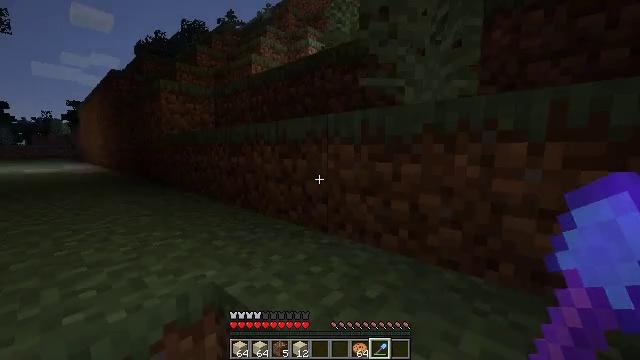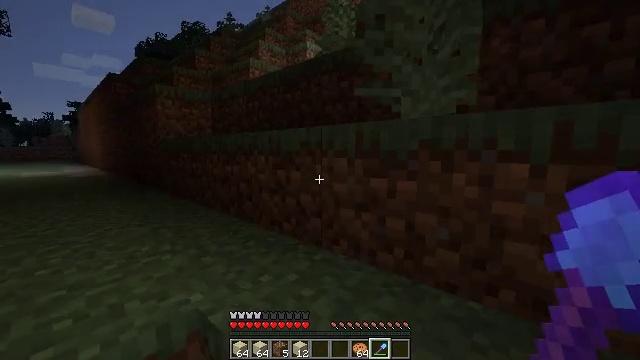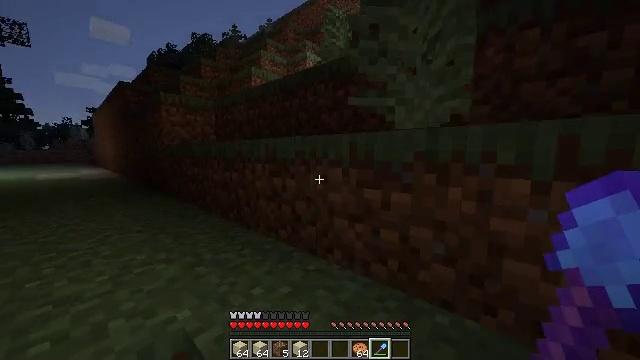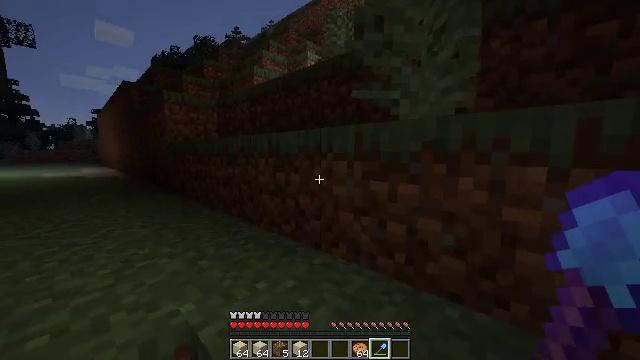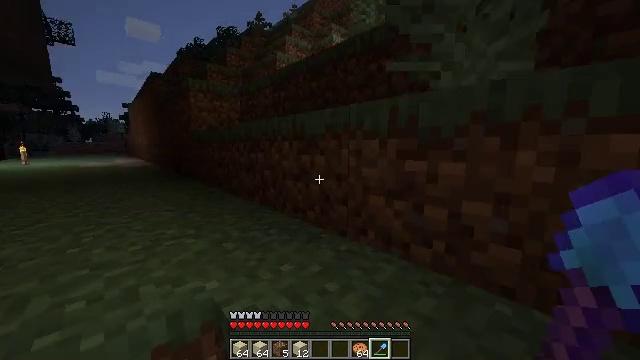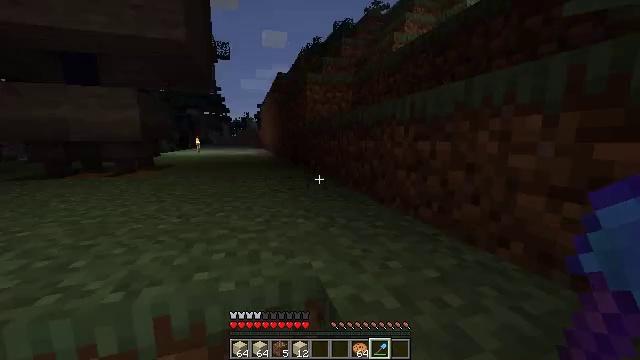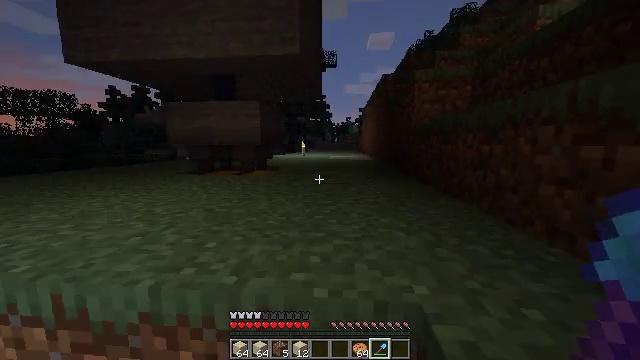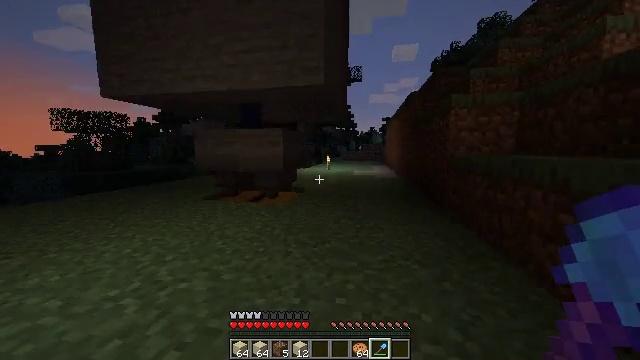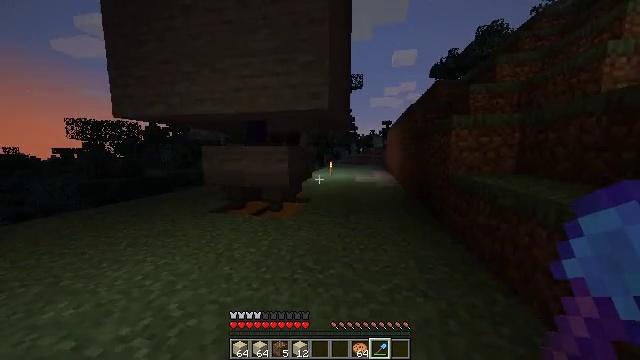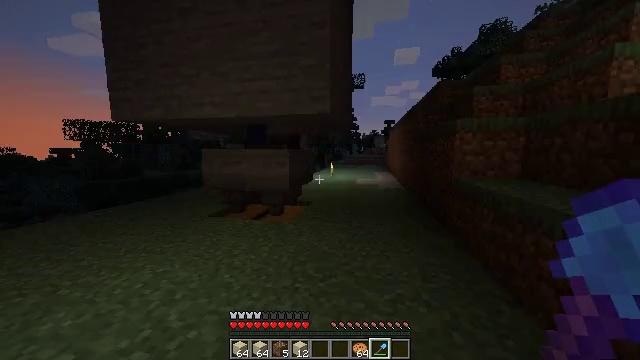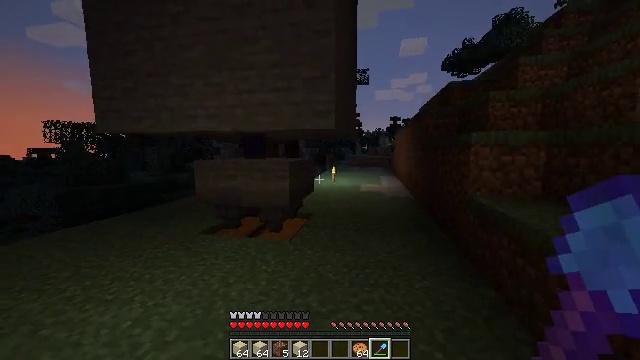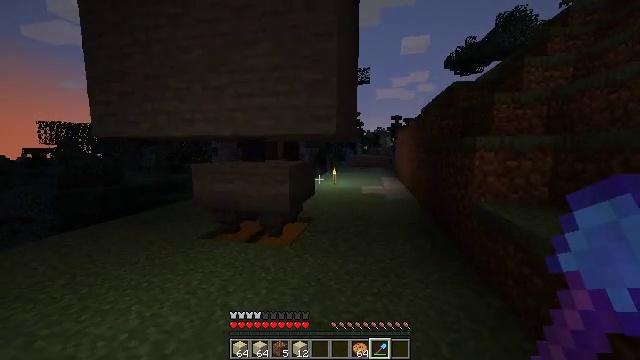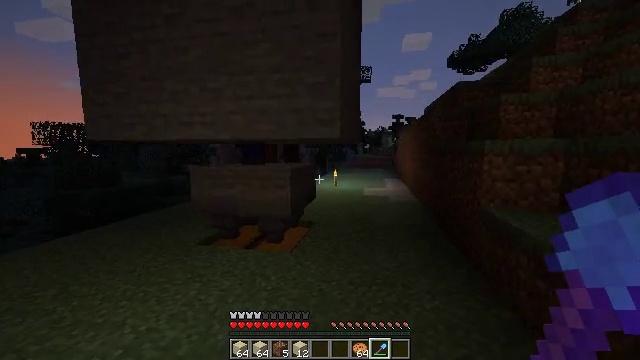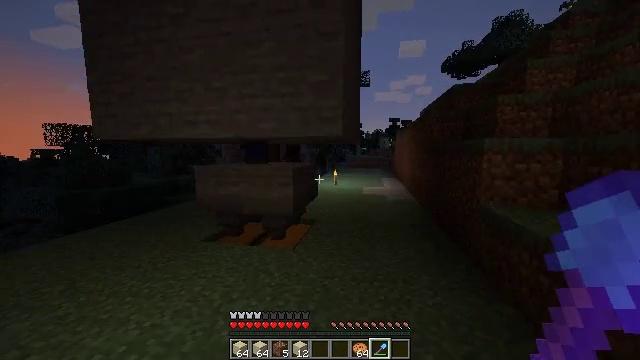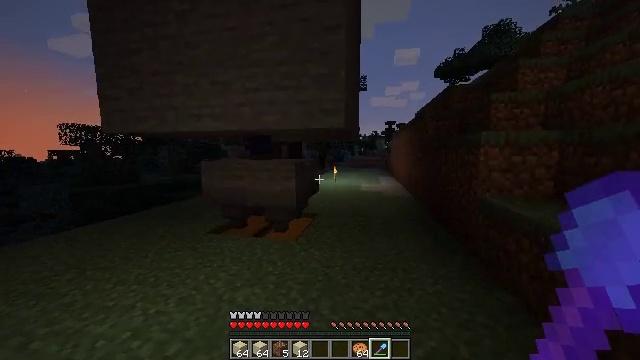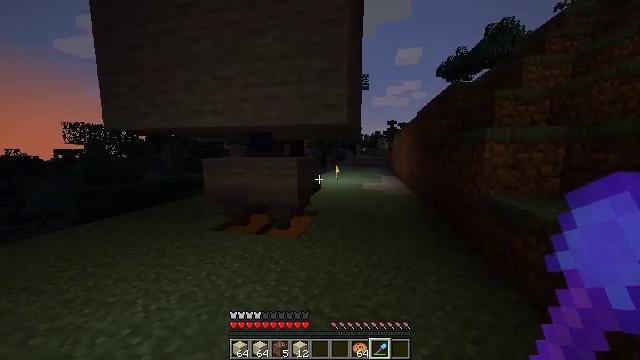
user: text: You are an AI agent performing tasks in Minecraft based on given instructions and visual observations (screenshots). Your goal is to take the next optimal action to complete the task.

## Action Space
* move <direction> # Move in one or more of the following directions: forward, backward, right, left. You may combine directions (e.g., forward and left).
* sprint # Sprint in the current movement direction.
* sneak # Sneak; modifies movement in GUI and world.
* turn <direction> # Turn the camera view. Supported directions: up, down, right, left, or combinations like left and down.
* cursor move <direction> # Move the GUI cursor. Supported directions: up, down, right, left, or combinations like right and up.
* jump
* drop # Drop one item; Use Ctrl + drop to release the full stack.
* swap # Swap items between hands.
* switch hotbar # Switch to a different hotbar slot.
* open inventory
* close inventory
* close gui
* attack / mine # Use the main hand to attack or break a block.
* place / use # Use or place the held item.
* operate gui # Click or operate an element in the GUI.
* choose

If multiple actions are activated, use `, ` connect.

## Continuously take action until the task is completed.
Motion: motion action
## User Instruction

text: Combat enemy.
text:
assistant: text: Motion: move forward, jump
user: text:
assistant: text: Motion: move forward, jump
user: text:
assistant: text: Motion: move forward, jump
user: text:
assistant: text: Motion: move forward, turn left and down, jump
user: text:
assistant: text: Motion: move forward, sprint, turn left, jump
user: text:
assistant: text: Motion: move forward, sprint, turn left and up, jump
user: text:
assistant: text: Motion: move forward, sprint, turn left and up, jump
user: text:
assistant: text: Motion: move forward, sprint, jump
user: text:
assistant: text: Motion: move forward, sprint, jump
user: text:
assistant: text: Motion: move forward, jump
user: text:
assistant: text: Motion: move forward, jump
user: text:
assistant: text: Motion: move forward, jump
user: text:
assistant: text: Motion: move forward, jump
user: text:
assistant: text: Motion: move forward, jump
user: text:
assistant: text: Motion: move forward
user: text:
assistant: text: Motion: move forward, turn left
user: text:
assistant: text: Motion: move forward, turn left
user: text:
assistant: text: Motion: move forward and move right, turn left
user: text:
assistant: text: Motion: move forward and move right, turn left
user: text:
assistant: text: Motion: move forward and move right, turn left
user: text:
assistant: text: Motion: move forward and move right, turn left
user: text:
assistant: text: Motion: move forward and move right, turn left
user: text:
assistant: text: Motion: move forward and move right, turn left
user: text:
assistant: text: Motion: move forward and move right, turn left
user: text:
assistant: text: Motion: move forward and move right, turn left
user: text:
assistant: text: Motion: move forward and move right
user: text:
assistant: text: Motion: move forward and move right
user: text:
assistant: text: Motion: move forward and move right
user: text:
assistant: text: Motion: move forward and move right, turn left
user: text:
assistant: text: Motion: move forward and move right, turn left